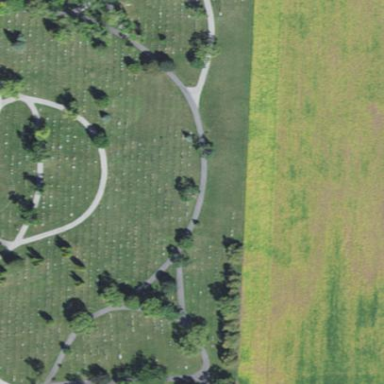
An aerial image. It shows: Cemetery.